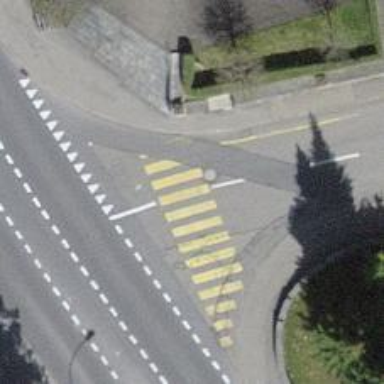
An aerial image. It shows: Uncontrolled zebra crossing with notable zebra markings.